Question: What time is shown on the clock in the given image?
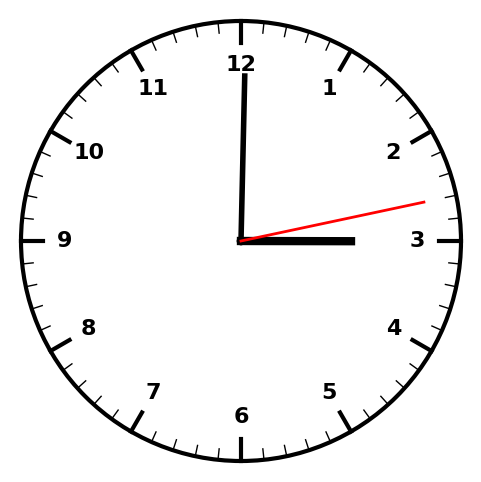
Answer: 03:00:13